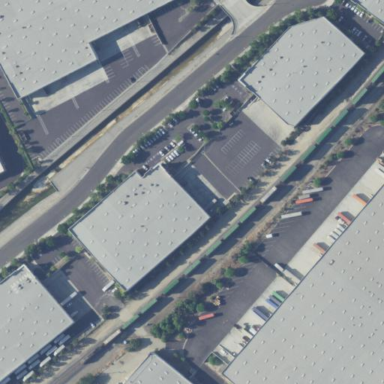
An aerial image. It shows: Warehouse building.